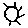
Label: sun